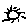
Label: sun